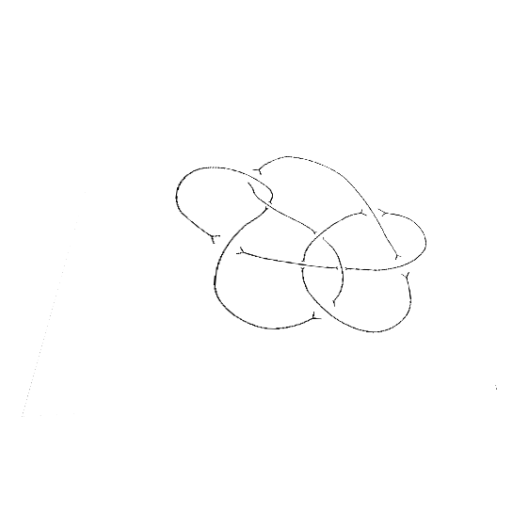
Crossing number: 9